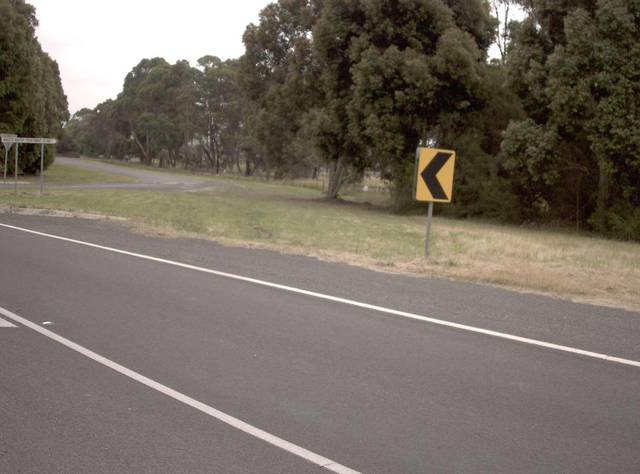
Region: Australia
Coordinates: -38.233, 146.38